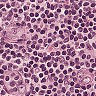
Metastatic tissue present: no